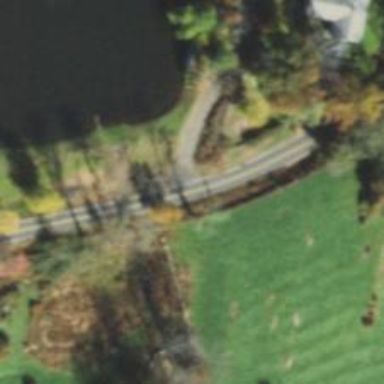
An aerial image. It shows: Culvert tunnel.